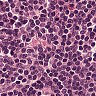
Metastatic tissue present: no